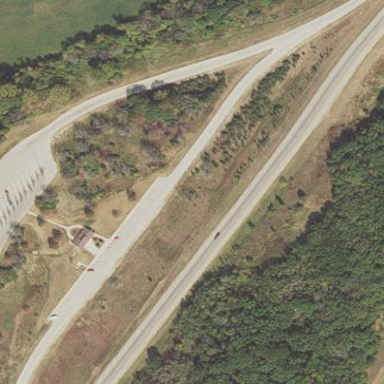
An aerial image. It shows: Rest area along the road.